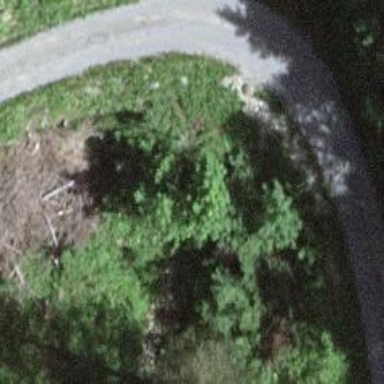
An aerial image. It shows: Culvert tunnel.